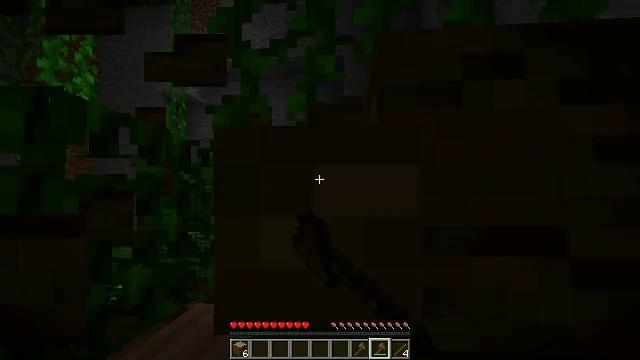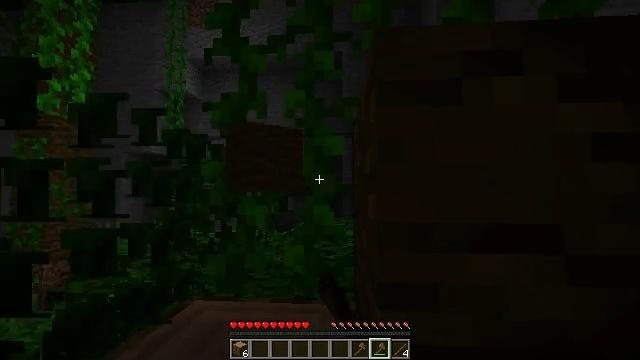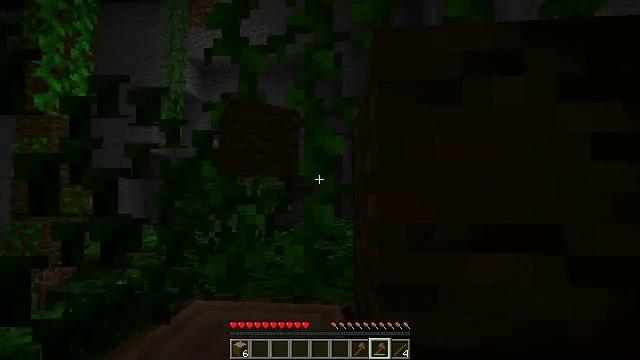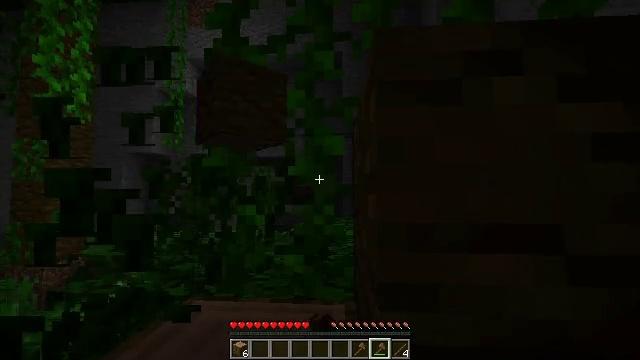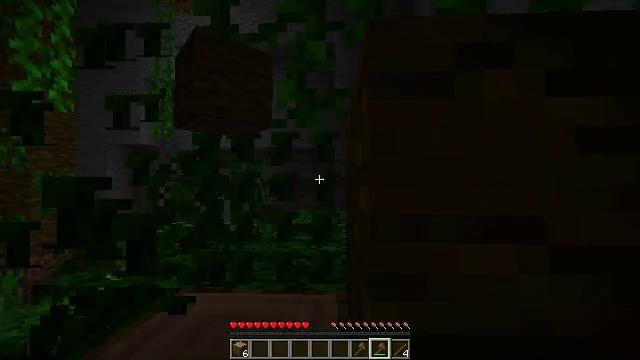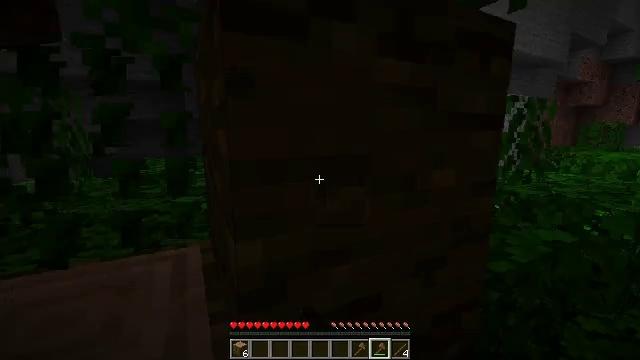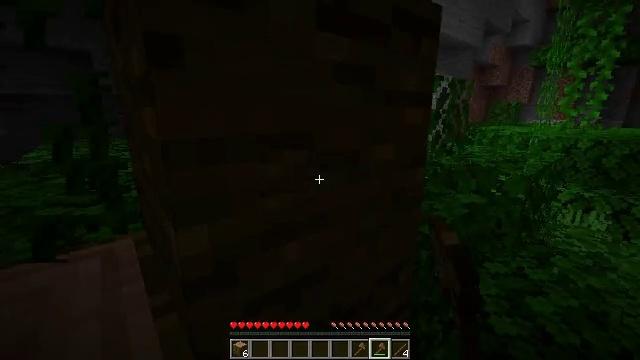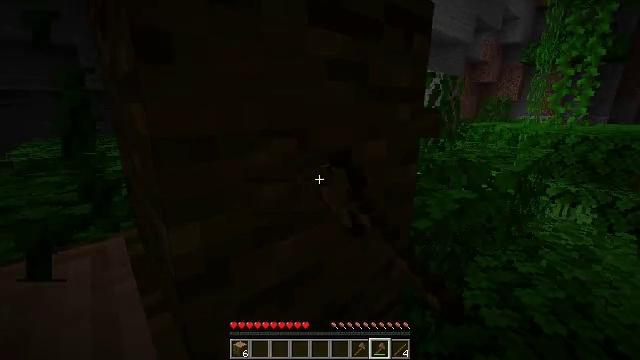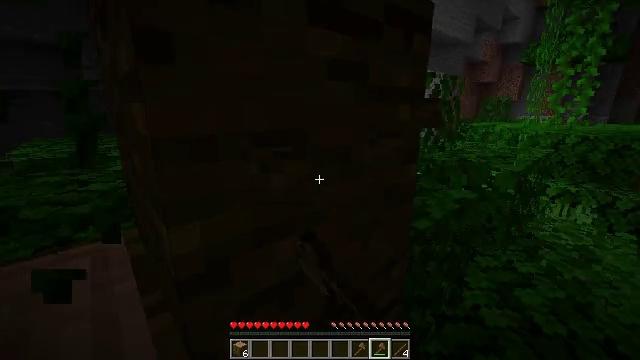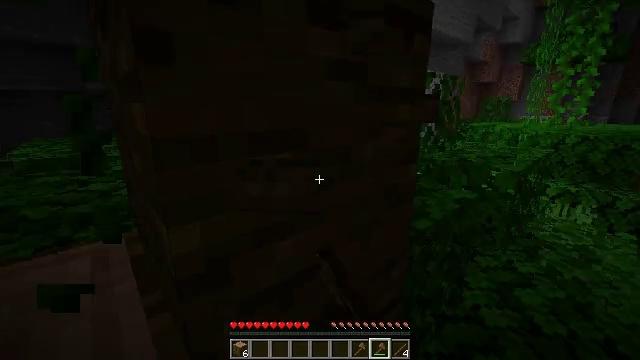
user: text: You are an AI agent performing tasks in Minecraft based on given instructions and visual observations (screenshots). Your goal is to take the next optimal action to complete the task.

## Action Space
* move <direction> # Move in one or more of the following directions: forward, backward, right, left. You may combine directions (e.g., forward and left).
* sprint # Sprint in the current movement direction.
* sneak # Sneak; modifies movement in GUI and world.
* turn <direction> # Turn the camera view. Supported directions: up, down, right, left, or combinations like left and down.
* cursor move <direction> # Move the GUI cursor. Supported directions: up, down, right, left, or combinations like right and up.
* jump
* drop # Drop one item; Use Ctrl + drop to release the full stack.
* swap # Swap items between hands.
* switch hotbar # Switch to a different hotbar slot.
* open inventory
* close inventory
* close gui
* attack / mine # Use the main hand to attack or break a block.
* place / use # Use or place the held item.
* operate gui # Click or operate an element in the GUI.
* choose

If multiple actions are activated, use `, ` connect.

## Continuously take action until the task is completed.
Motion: motion action
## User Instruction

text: Collect vines by mining them.
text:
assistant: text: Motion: attack / mine
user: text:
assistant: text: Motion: attack / mine
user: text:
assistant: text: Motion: attack / mine
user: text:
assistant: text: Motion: turn right and down, attack / mine
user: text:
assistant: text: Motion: turn right and down, attack / mine
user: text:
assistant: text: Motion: turn right and down, attack / mine
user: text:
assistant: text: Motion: turn right, attack / mine
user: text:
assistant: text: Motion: attack / mine
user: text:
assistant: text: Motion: attack / mine
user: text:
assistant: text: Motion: attack / mine